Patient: sex F, age 46
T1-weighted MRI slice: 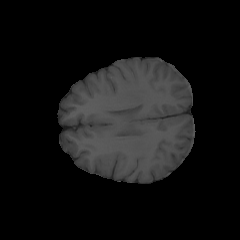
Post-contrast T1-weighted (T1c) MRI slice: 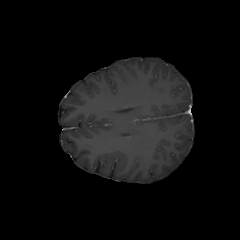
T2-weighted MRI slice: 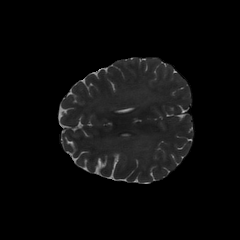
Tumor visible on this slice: no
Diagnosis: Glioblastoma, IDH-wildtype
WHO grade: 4